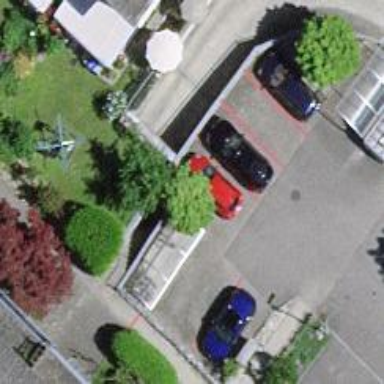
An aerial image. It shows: Parking entrance.